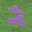
Label: 2